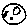
Label: moon